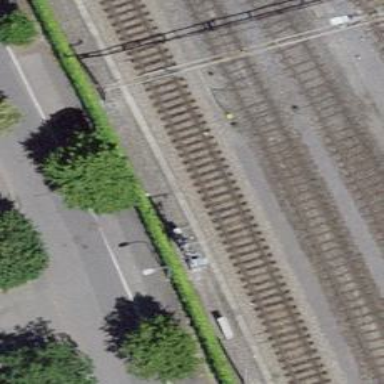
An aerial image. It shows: Electrified rail siding with contact line.